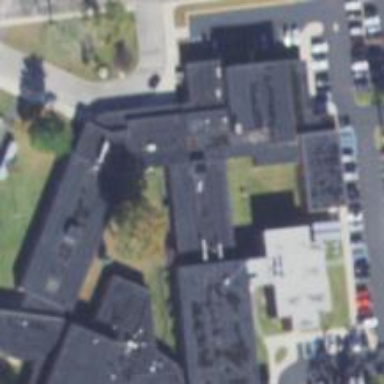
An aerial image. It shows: School.